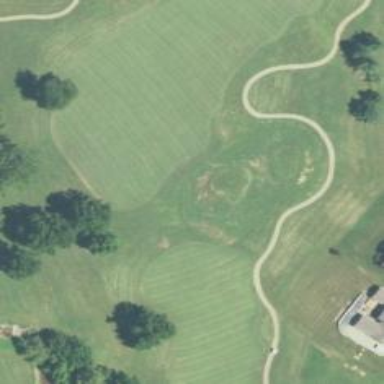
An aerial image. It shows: Sand bunker on golf course.